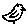
Label: bird